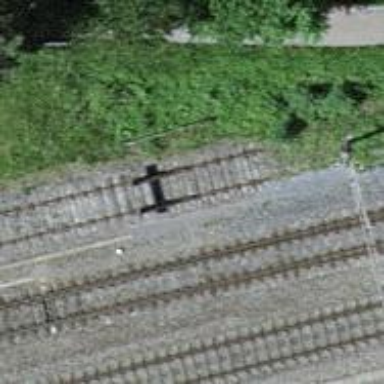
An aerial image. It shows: Railway buffer stop.